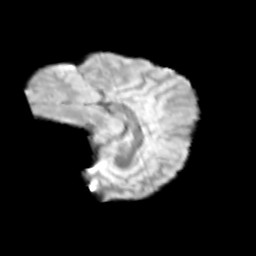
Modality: T2w
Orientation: sagittal
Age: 10
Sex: male
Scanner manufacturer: siemens
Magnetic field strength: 3 T
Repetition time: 3.8 s
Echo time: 0.07 s